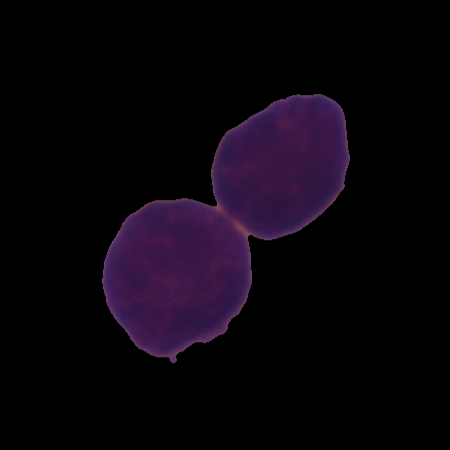
Label: healthy